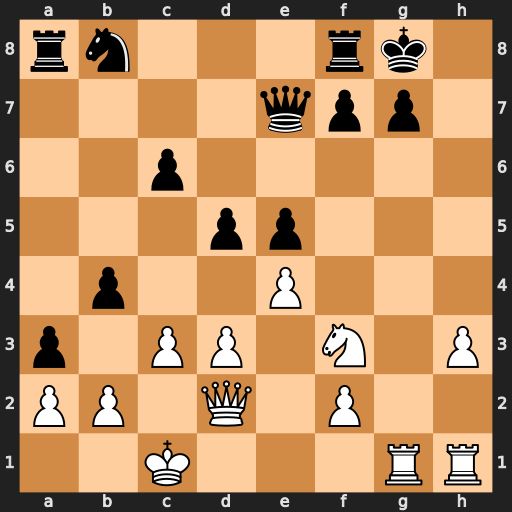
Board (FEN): rn3rk1/4qpp1/2p5/3pp3/1p2P3/p1PP1N1P/PP1Q1P2/2K3RR
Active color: w
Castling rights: -
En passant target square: -
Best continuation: Rxg7+ Kxg7 Rg1+ Kh7 Ng5+